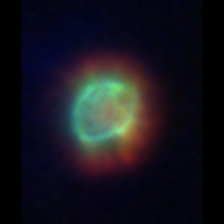
Taxon: NanoPlankton
Group: Other